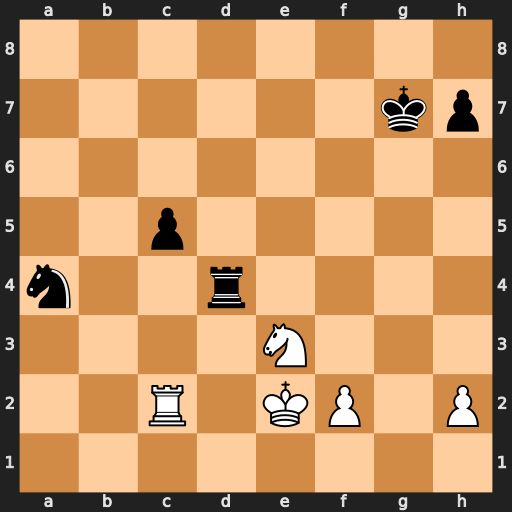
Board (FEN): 8/6kp/8/2p5/n2r4/4N3/2R1KP1P/8
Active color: w
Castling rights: -
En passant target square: -
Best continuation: Nf5+ Kf6 Nxd4